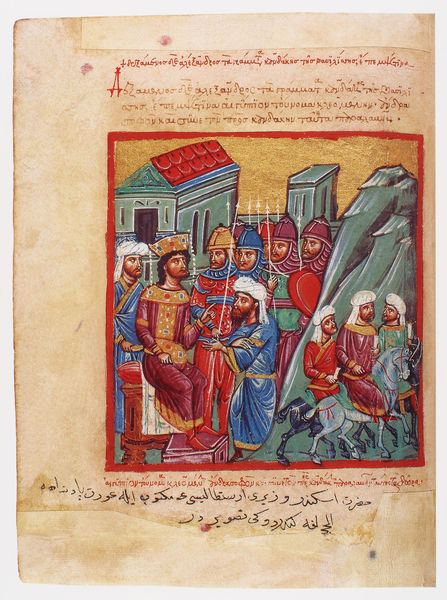
Titel: Der griechische Alexanderroman
Institution: Venedig, Hellenic Institute Codex Gr. 5
Schlagwörter: berg, blau, kämpfer, grün, menschen, männer, dach, haus, rot, hochformat, falten, rahmen, häuser, gewand, krone, pferd, pferde, reiter, farbig, schrift, fels, rand, könig, soldaten, thron, buch, seite, text, helm, ritter, buchseite, arabisch, mittelalter, krieger, bedeutungsperspektive, speer, turban, arabien, buchmalerei, alexander, gaben, türken, trhon